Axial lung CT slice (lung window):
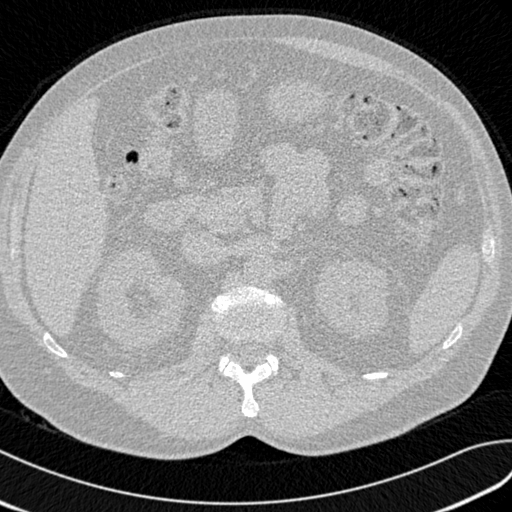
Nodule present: no